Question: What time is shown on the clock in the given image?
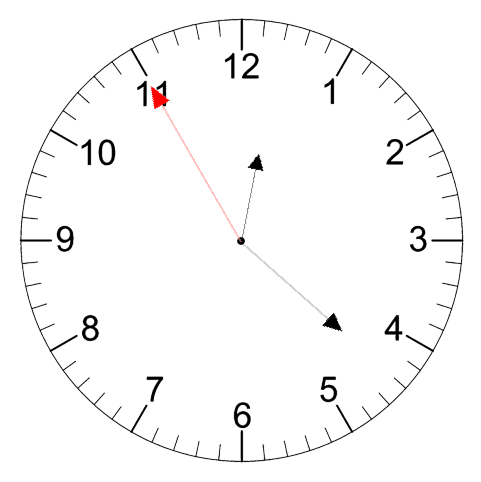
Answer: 12:21:55